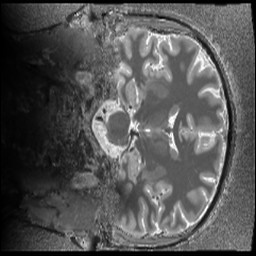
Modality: T1map
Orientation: coronal
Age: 29
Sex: male
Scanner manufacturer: siemens
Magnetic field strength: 6.98 T
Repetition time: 6 s
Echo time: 0.00283 s